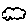
Label: cloud